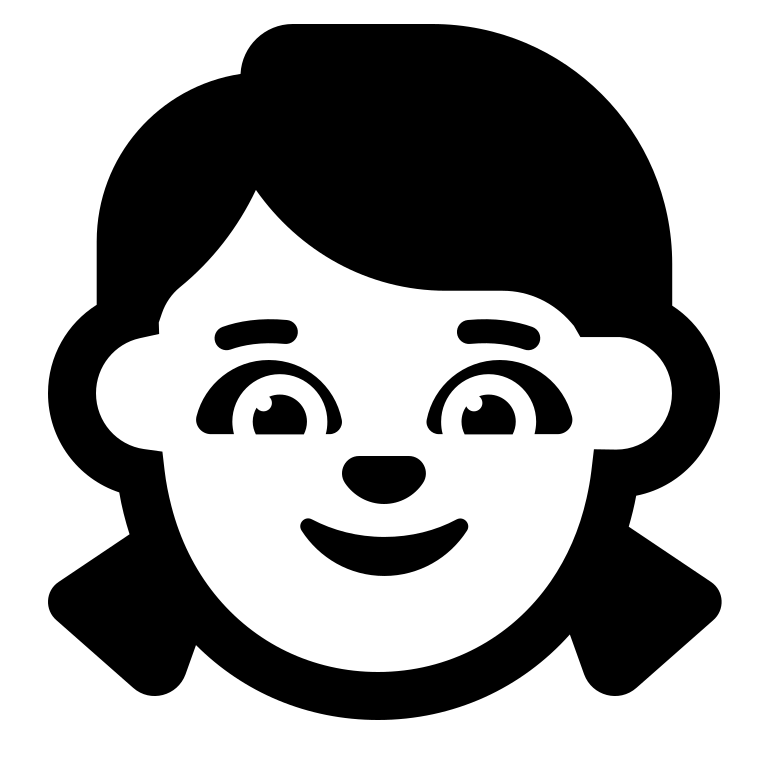
girl high contrast default